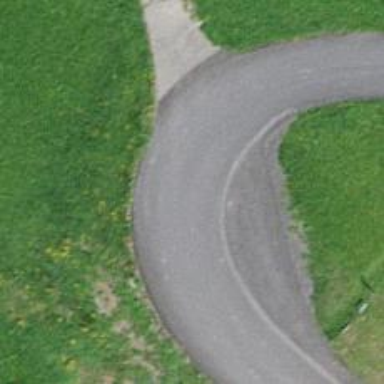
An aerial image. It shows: Passing place on the road.